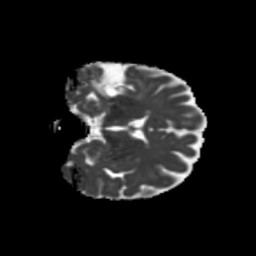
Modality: MD
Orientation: coronal
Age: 59
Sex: female
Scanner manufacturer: siemens
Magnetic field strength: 3 T
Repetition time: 5.25 s
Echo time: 0.08 s